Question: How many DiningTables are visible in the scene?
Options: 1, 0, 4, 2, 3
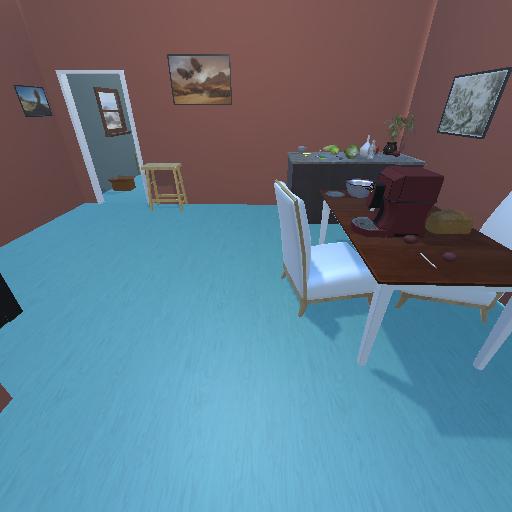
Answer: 1